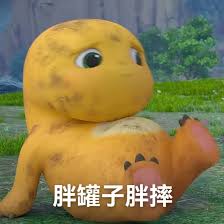
Label: nailong